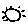
Label: sun